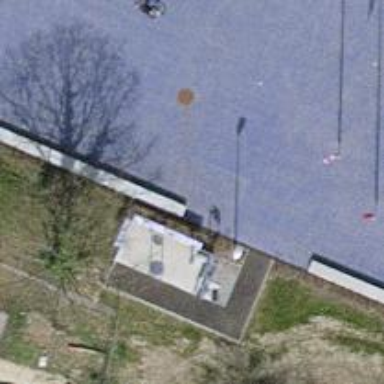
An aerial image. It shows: Concrete bench.